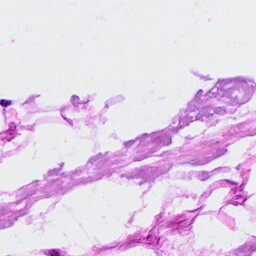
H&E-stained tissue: Breast